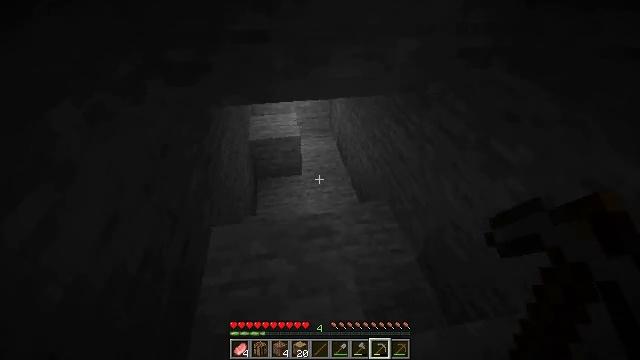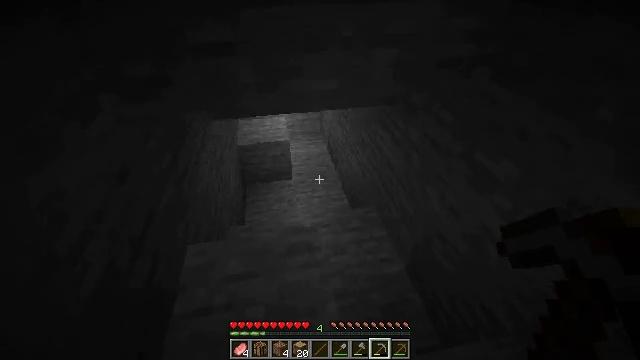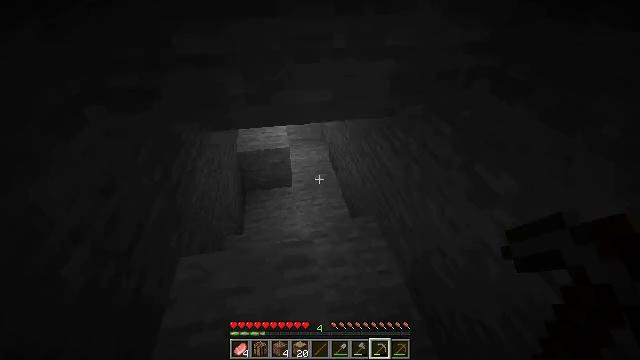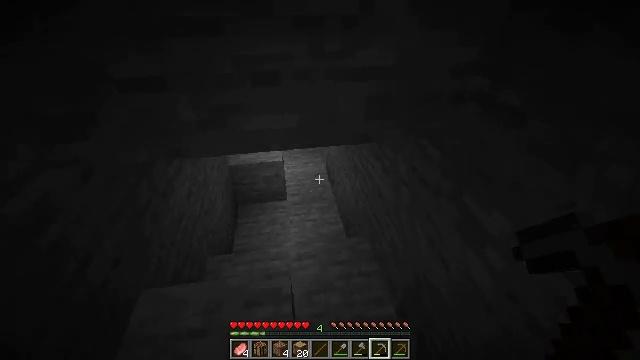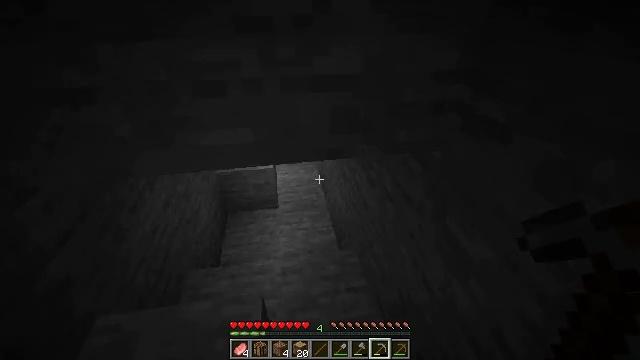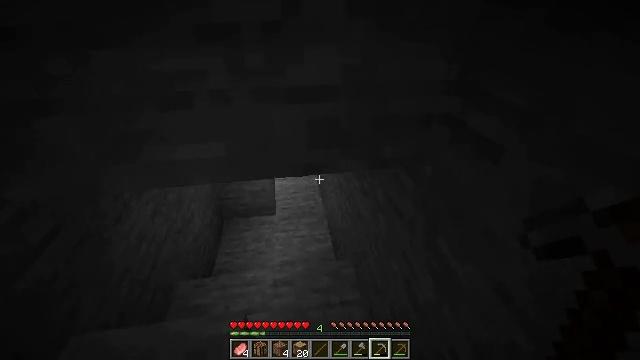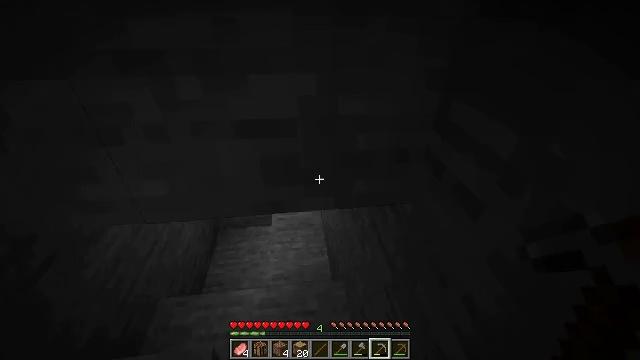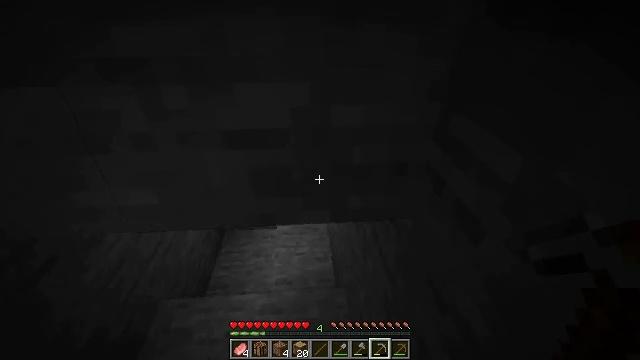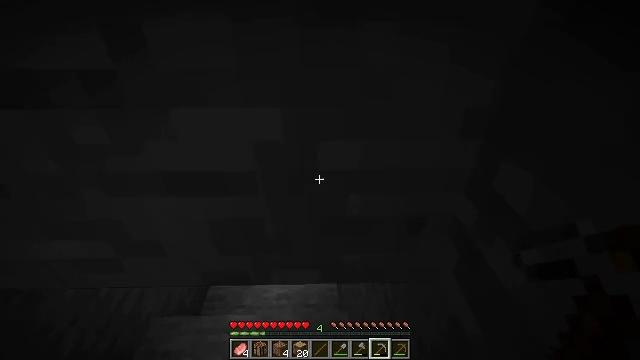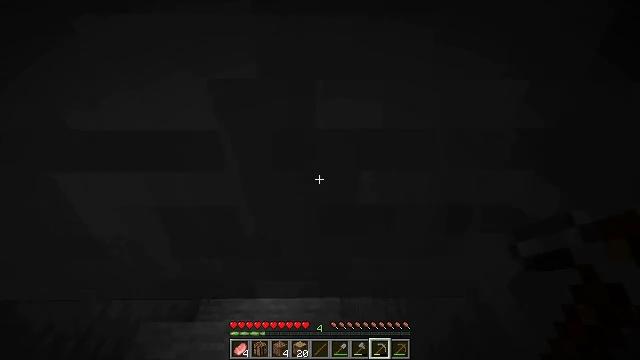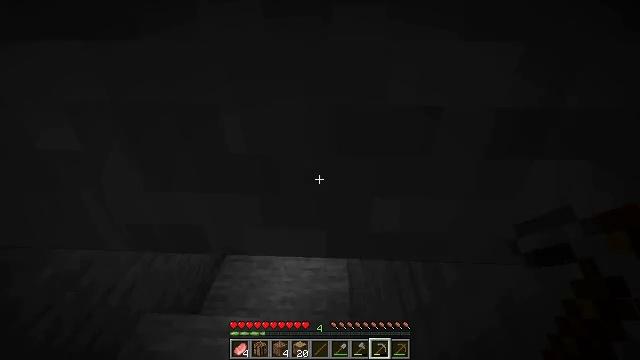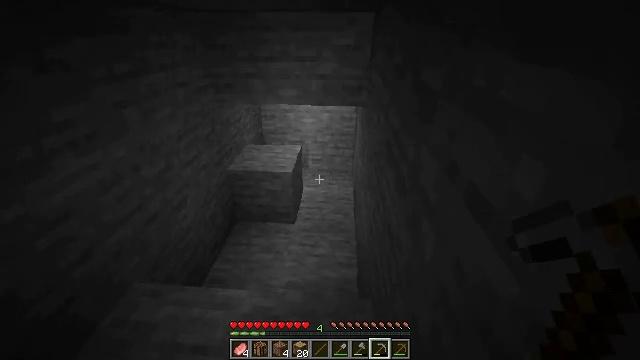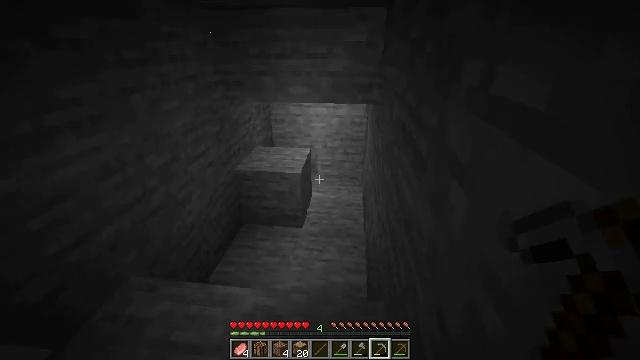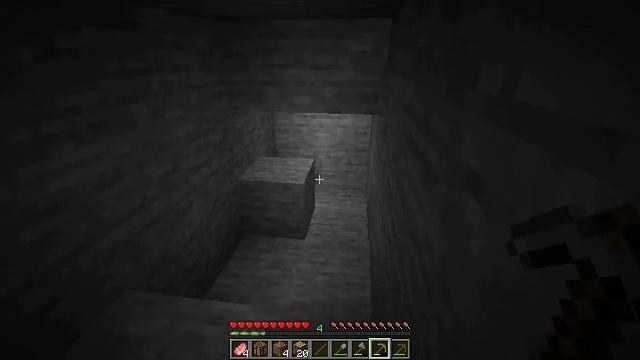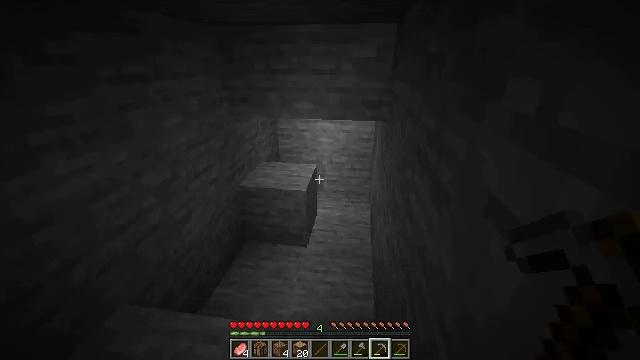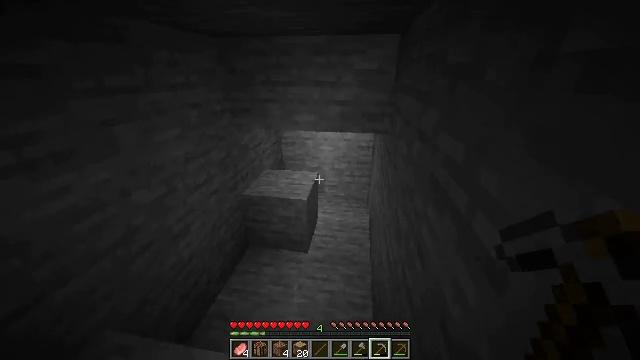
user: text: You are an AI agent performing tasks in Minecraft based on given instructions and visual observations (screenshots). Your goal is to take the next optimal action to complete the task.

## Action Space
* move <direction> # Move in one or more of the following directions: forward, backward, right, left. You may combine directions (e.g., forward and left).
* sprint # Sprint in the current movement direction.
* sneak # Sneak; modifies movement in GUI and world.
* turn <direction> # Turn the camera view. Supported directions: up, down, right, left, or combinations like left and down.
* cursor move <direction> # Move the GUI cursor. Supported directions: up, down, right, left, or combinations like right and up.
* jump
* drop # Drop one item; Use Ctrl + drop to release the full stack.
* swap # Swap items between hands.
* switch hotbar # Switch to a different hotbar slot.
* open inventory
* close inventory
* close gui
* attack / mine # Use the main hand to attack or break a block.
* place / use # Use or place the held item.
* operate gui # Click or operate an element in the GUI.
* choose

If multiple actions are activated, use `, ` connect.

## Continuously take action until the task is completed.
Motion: motion action
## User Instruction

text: Dig up the stone with a tool.
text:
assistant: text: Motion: move forward and move right, turn right
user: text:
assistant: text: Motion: move forward and move right, turn up
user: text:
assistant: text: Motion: move forward and move right, turn left and up
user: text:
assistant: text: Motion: move forward and move right
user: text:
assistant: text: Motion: move forward and move right, turn up
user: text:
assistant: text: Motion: move forward and move right, turn left and up
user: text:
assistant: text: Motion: move forward, turn left
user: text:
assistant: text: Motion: move forward, turn left
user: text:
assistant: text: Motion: move forward
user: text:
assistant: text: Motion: move forward, turn left and up
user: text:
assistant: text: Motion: move forward, turn left and up
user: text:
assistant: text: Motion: move forward, sprint, turn left and up
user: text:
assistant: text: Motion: move forward, sprint, turn up
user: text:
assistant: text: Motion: move forward, sprint
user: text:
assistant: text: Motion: move forward, sprint
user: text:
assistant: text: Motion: move forward, sprint
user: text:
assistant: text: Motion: move forward, sprint, turn down
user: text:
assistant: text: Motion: move forward, sprint
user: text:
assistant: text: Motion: move forward, sprint
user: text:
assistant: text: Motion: move forward, sprint, turn right and up
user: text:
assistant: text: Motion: move forward, sprint, turn right and up
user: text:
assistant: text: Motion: move forward, sprint, turn right and up
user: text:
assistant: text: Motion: move forward, sprint, turn right and up
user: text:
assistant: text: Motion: move forward, sprint, turn up
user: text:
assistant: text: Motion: move forward, sprint, turn up
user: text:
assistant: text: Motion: move forward, sprint, turn up
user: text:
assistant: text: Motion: move forward, sprint, turn left and up
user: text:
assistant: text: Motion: move forward, sprint, turn left
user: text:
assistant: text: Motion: move forward and move right, sprint, turn left and up
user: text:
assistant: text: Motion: move forward and move right, sprint, turn left and up